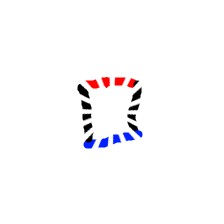
Shape: square